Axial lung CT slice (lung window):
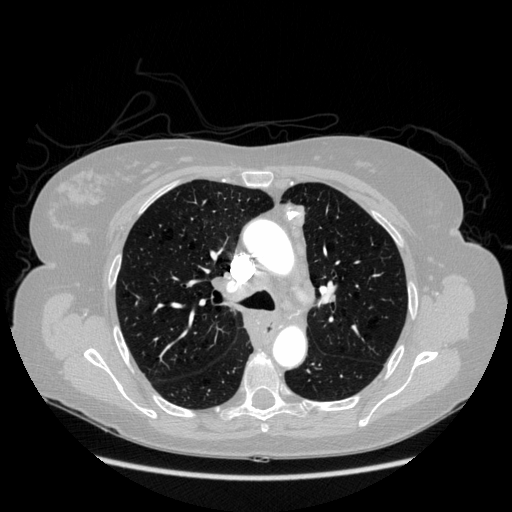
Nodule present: no